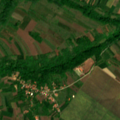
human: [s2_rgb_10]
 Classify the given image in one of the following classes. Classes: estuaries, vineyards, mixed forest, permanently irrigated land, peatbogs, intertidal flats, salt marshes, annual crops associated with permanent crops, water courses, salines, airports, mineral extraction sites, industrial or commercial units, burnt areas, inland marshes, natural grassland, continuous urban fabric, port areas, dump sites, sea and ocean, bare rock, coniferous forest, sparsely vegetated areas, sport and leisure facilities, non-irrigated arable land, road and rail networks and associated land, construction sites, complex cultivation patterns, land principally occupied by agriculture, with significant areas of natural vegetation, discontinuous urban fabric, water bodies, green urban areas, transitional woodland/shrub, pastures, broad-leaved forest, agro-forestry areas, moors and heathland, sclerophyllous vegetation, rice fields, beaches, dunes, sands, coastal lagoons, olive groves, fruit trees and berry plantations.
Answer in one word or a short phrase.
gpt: vineyards, complex cultivation patterns, land principally occupied by agriculture, with significant areas of natural vegetation, broad-leaved forest